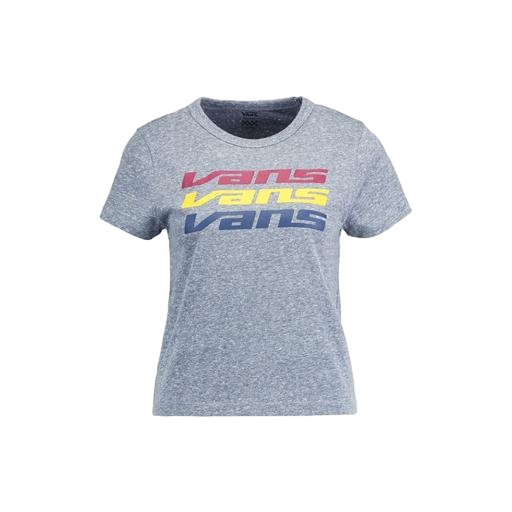
graphic t-shirt, graphic t, graphic tee, white background